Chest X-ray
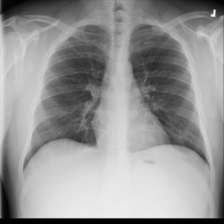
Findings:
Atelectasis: negative
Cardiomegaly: negative
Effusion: negative
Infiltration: negative
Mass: negative
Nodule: negative
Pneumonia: negative
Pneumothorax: negative
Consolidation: negative
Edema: negative
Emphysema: negative
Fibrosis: negative
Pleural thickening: negative
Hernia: negative